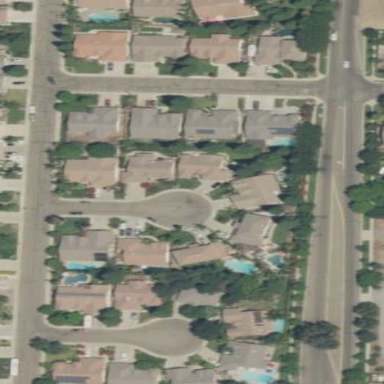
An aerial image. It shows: Single-family residential neighbourhood.